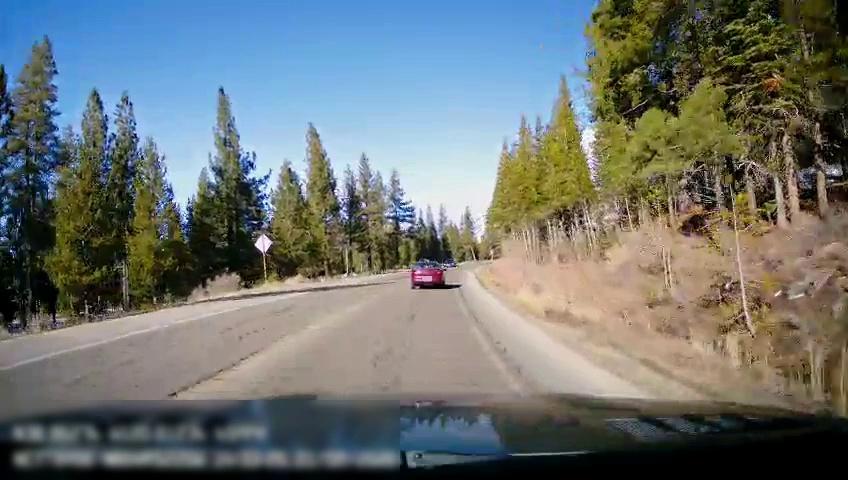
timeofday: Day
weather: Sunny
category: Drivable Space
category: Vehicles | Car
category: Lanes | Current Lane
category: Lanes | Opposite Lane
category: Traffic | Signs